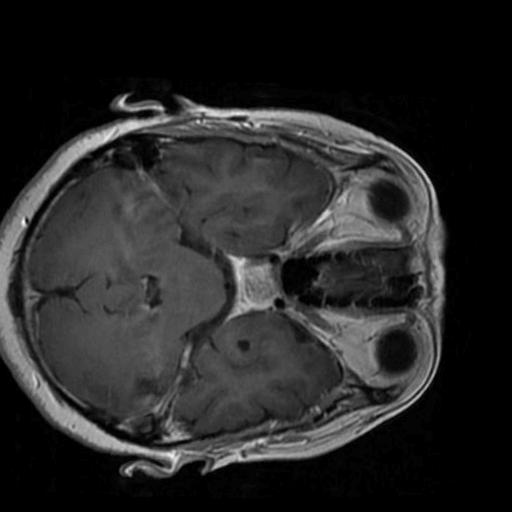
Label: brain_tumor